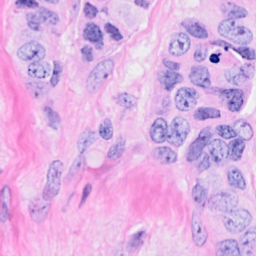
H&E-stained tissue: Breast